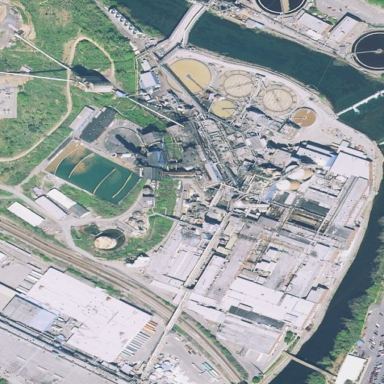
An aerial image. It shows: Industrial power plant with the landuse set as industrial.